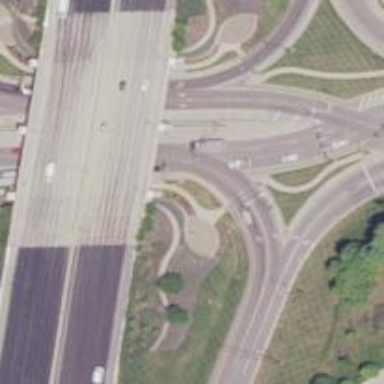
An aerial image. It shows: Motorway link with Diverging Diamond Interchange (DDI) junction.